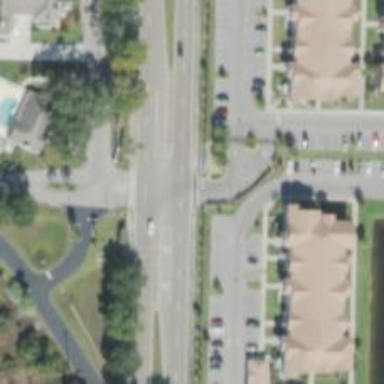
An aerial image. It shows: Marked road crossing.